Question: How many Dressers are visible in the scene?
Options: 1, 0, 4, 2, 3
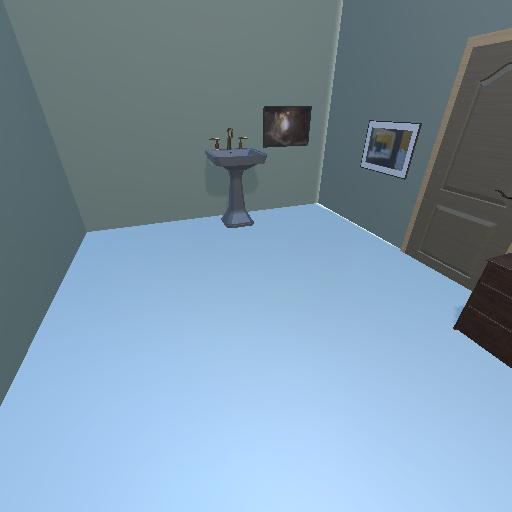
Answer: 1